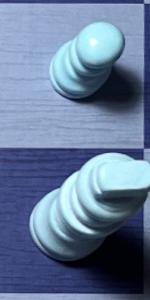
Label: King_White